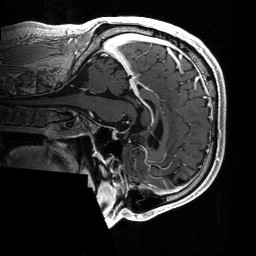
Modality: T1w
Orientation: sagittal
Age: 60
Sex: male